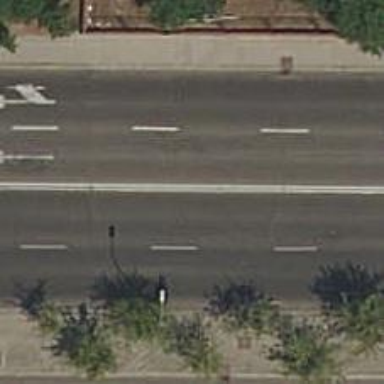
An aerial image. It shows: Secondary road with asphalt surface.